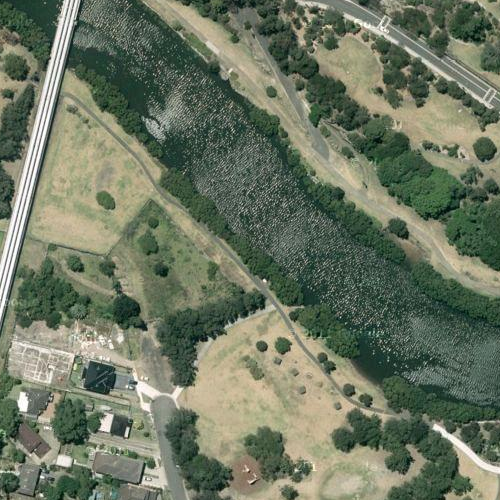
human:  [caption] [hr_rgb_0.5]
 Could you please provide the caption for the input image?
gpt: Some houses arranged neatly on the banks of the river .

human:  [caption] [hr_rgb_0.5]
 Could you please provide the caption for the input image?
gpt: This is a curved river go through the residential area with many houses on the bank of the river .

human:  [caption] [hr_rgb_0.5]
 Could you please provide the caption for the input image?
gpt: There are many buildings on the banks of the curved river .

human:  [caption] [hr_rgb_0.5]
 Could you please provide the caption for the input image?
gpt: A curved river with dark green waters goes through a residential area .

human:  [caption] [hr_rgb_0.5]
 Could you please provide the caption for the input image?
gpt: A river with dark green waters goes through a residential area .